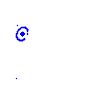
Particle: kaon